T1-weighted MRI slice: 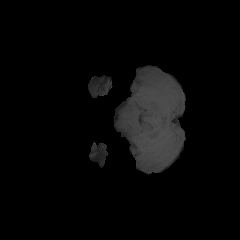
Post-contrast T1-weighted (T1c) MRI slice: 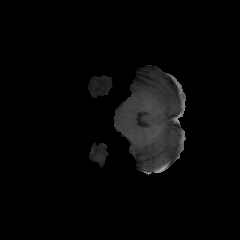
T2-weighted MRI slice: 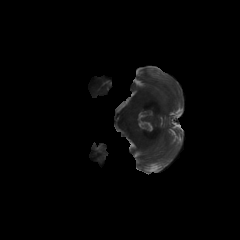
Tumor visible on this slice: no